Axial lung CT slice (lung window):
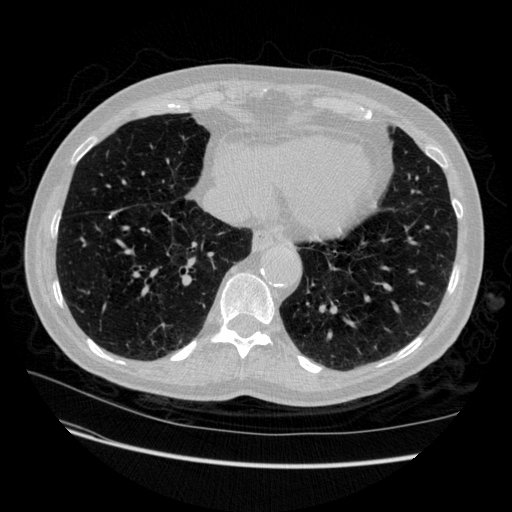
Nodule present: yes
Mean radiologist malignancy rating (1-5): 1